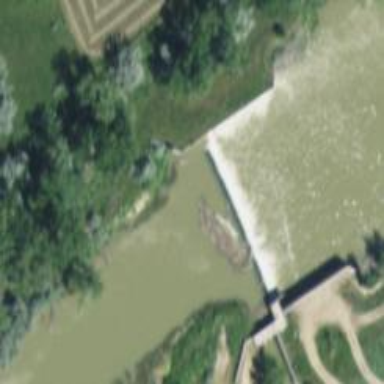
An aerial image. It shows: Weir in waterway.